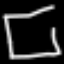
Label: square